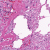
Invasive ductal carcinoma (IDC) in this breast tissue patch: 0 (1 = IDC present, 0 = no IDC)